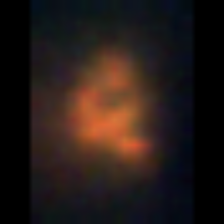
Taxon: Unknown_detritus
Group: Unknown